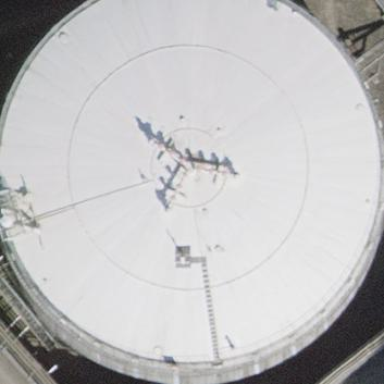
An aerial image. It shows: Storage tank which is man-made and housed in building.